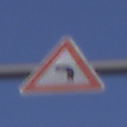
Verkehrszeichen: KurveLinks
Umgebung: Outdoor, Nature
Tageszeit: SunriseSunset
Wetter: Clear
Licht: Natural
Jahreszeit: NotSpecified
Kontrast: LowContrast